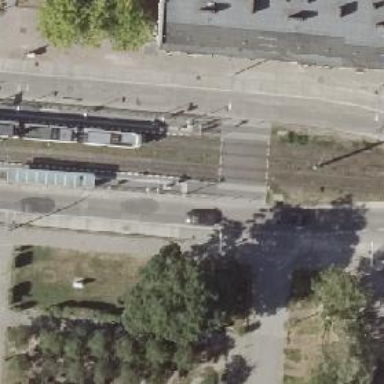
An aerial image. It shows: Tram platform with shelter. This is public transport platform for trams.